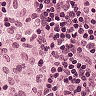
Metastatic tissue present: no